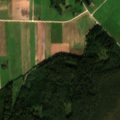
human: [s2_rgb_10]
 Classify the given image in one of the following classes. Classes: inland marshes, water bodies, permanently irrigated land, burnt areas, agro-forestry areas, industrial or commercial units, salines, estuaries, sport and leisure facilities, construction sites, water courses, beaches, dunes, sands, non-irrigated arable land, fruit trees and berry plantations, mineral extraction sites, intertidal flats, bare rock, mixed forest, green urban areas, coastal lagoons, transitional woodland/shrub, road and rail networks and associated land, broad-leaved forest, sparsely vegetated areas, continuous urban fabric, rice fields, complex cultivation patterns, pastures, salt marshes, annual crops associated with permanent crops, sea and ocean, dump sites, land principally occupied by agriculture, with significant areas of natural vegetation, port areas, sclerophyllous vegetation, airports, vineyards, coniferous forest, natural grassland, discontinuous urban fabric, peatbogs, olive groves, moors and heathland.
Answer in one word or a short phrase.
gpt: non-irrigated arable land, land principally occupied by agriculture, with significant areas of natural vegetation, coniferous forest, mixed forest, transitional woodland/shrub